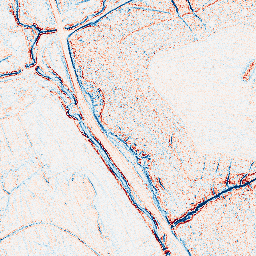
Category: edge_preserving
Decomposition family: anisotropic_diffusion
Decomposition parameters: iterations: 5
kappa: 100
gamma: 0.05
Upsampling method: sinc_hamming
Upsampling parameters: scale: 2
kernel_size: 8
Upsampling scale: 2